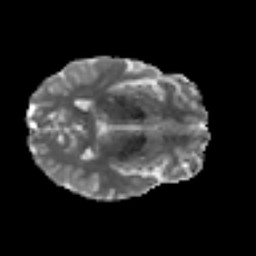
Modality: MD
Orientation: axial
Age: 43
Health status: ill
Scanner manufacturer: philips
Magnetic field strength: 3 T
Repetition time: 9 s
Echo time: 0.127 s